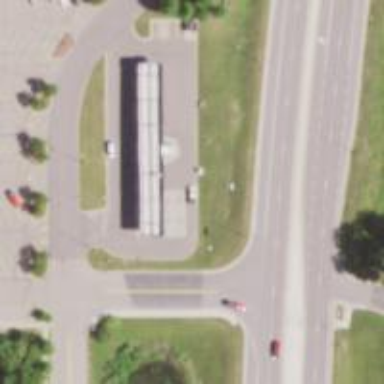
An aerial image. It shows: Convenience shop.